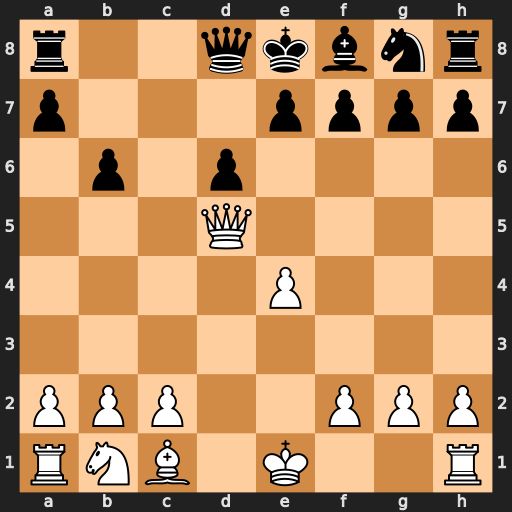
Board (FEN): r2qkbnr/p3pppp/1p1p4/3Q4/4P3/8/PPP2PPP/RNB1K2R
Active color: w
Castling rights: KQkq
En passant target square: -
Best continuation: Qc6+ Qd7 Qxa8+